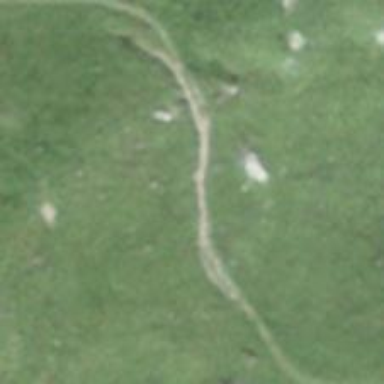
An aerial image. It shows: Path.